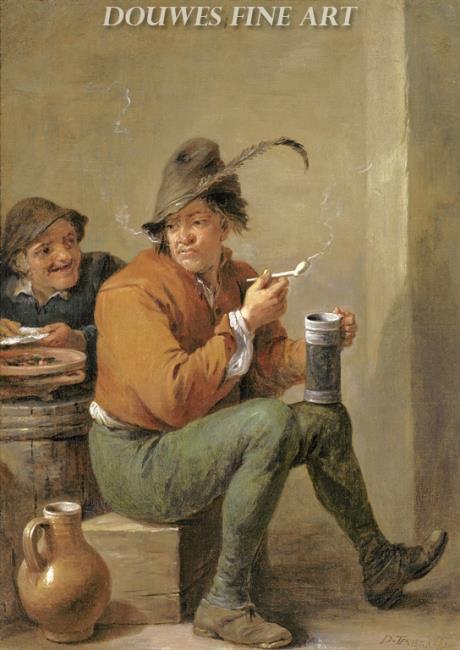
Title: A peasant smoking and an old woman
Artist: David Teniers (II)
Earliest date: 1651
Latest date: 1651
Genre: painting
Iconography: Tobacco
Keywords: genre, peasant genre, peasant, old woman, smoking (activity), drinking, beer, smoking a pipe, pipe, jug (vessel), hat with feathers, barrel (container)